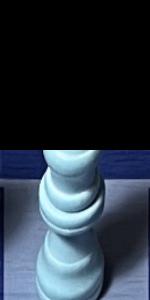
Label: Queen_White